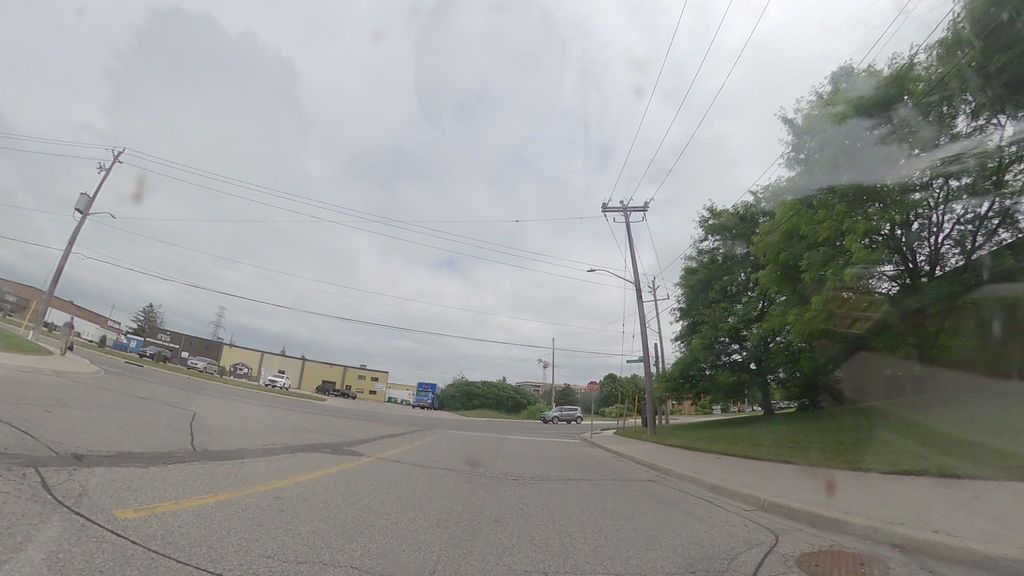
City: kitchener-waterloo